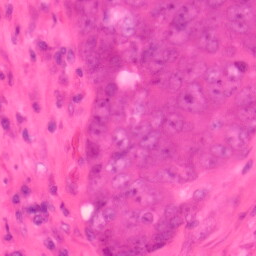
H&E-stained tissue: Colon